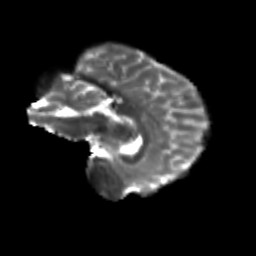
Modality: T2w
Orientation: sagittal
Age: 20
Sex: female
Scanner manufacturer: siemens
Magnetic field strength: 3 T
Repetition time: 3.5 s
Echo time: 0.104 s